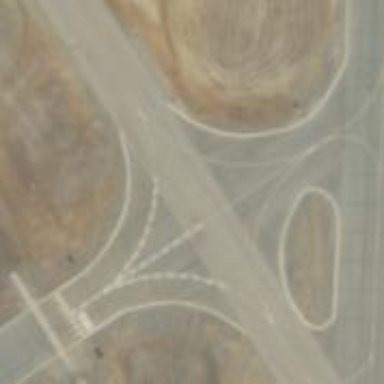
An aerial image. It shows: View of taxiway at the airport.